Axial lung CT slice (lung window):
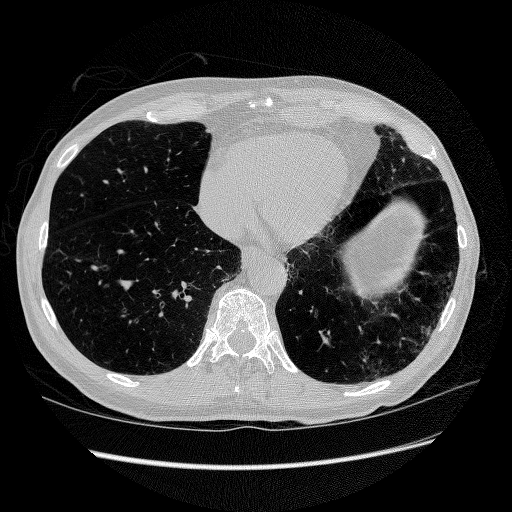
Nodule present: no